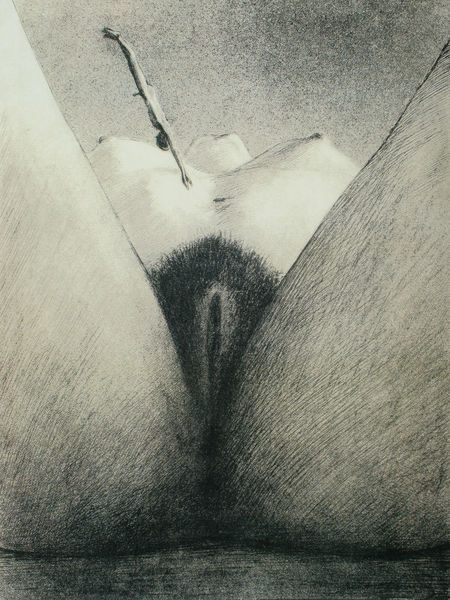
Titel: Todessprung
Künstler: Alfred Kubin
Standort: Wien
Institution: (Privatbesitz)
Schlagwörter: akt, dunkel, haut, himmel, kopf, körper, mann, nackt, schatten, weiß, landschaft, brust, busen, frau, grau, haar, hell, kreide, licht, schwarz, skizze, zeichnung, blick, dame, mensch, messer, boden, figur, haare, kinn, wald, fliegen, beine, sprung, bein, brüste, schrift, liegen, perspektive, stab, berge, graphik, klein, angst, white, women, black, dark, face, female, gray, hair, weiblich, woman, picture, print, nadel, nabel, bauch, schattens, bauchnabel, brustwarzen, erotik, erotisch, geschlecht, liegend, oberschenkel, scham, scheide, schenkel, vagina, fallen, surrealismus, tor, unten, penis, arsch, dali, groß, sex, druck, schraffur, radierung, stich, humor, ironie, schwarzweiß, tauchen, schraffiert, kohlezeichnung, geschlechterkampf, öffnung, chwarz, flesh, man, naked, nude, nudes, nudity, skin, eros, head, landscape, mountain, mountains, schamhaare, kin, zwerg, drawing, paper, zeichnun, einsicht, graustufen, chin, mouth, bird, etching, sketch, phantasie, dead, breast, person, frauenkörper, hecht, public, arms, neck, froschperspektive, ink, art, intaglio, butt, engraving, pencil, legs, weiblichkeit, spalt, breasts, chest, figure, schamhaar, nippel, shading, charcoal, lithograph, lying, jump, opening, black white, act, erotic, blickwinkel, hatching, open, cross hatching, body, geschlechter, recline, obszön, dive, kopfsprung, überdimensional, anus, belly button, bottom, clitoris, diver, diving, erection, eroticism, errection, fetish, navel, nipples, origin, pornographic, print etching, pubic, reclining, schamlippen, stomach, surrealism, surrealist, taucher, thigh, thighs, vulva, world, genitalien, möse, shape, gemächt, surreal, leg, ass, klitoris, ursprung der welt, venushügel, sexuality, crotch, po, bleistift, nake, pornography, rops, buttock, pubic hair, buttom, belly, boobs, genitals, hole, sexual, provocative, crazy, genitalia, crosshatch, rude, buttocks, mons pubis, small man, large woman, big woman, dehumanised, pubis, brests, hairy, cunt, porn, hechtsprung, brestst, pussy, birth of world, drawing.man, sexuelle, arse, lesbian, erotika, hqtching, vqginq, lgs, votze, adult, vulgar, obscene, brust nackt, muff diving, erotica, gegenwartkunst, vagine, enzeichnung, wiederlich, haare scham, mann penis